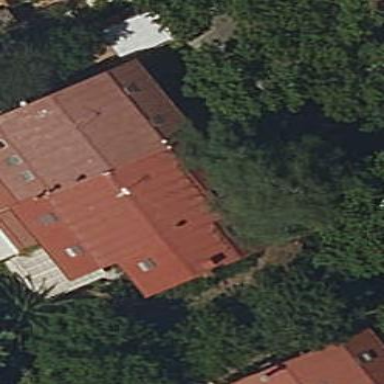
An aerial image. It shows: Terrace building.